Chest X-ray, AP view. Patient: 43 years old, sex M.
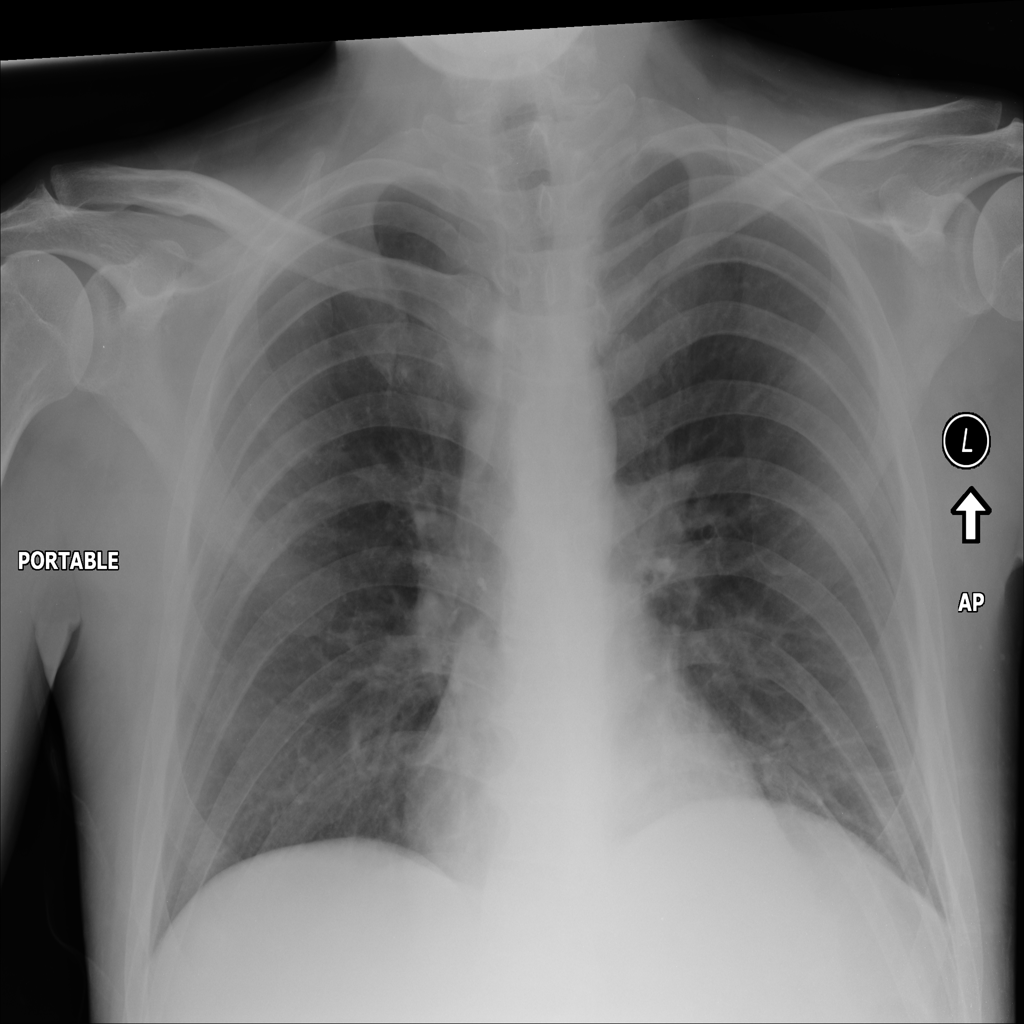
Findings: No Finding